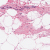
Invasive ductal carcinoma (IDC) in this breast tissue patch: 0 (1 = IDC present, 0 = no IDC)